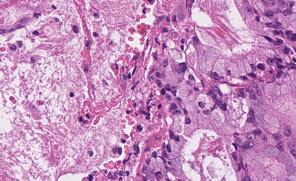
Tumor epithelial tissue: yes
Tumor-associated stroma tissue: yes
Normal tissue: no